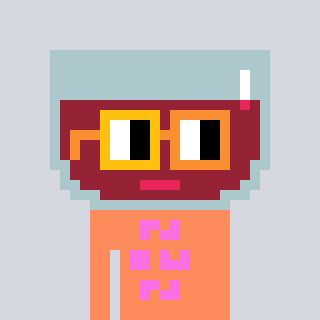
a pixel art character with square yellow and orange glasses, a wine-shaped head and a peachy-colored body on a cool background